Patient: sex F, age 71
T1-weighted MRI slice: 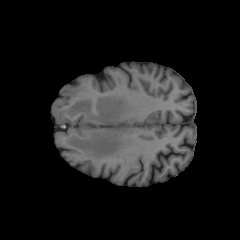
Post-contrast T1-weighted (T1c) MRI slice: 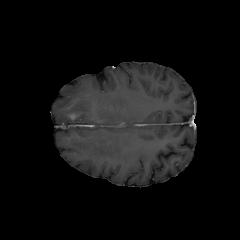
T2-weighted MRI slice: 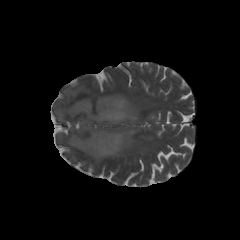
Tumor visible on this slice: yes
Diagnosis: Glioblastoma, IDH-wildtype
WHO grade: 4